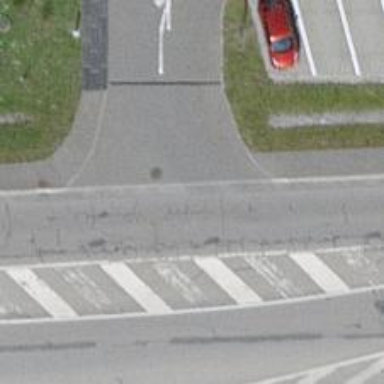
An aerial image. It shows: Unmarked road crossing.